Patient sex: F
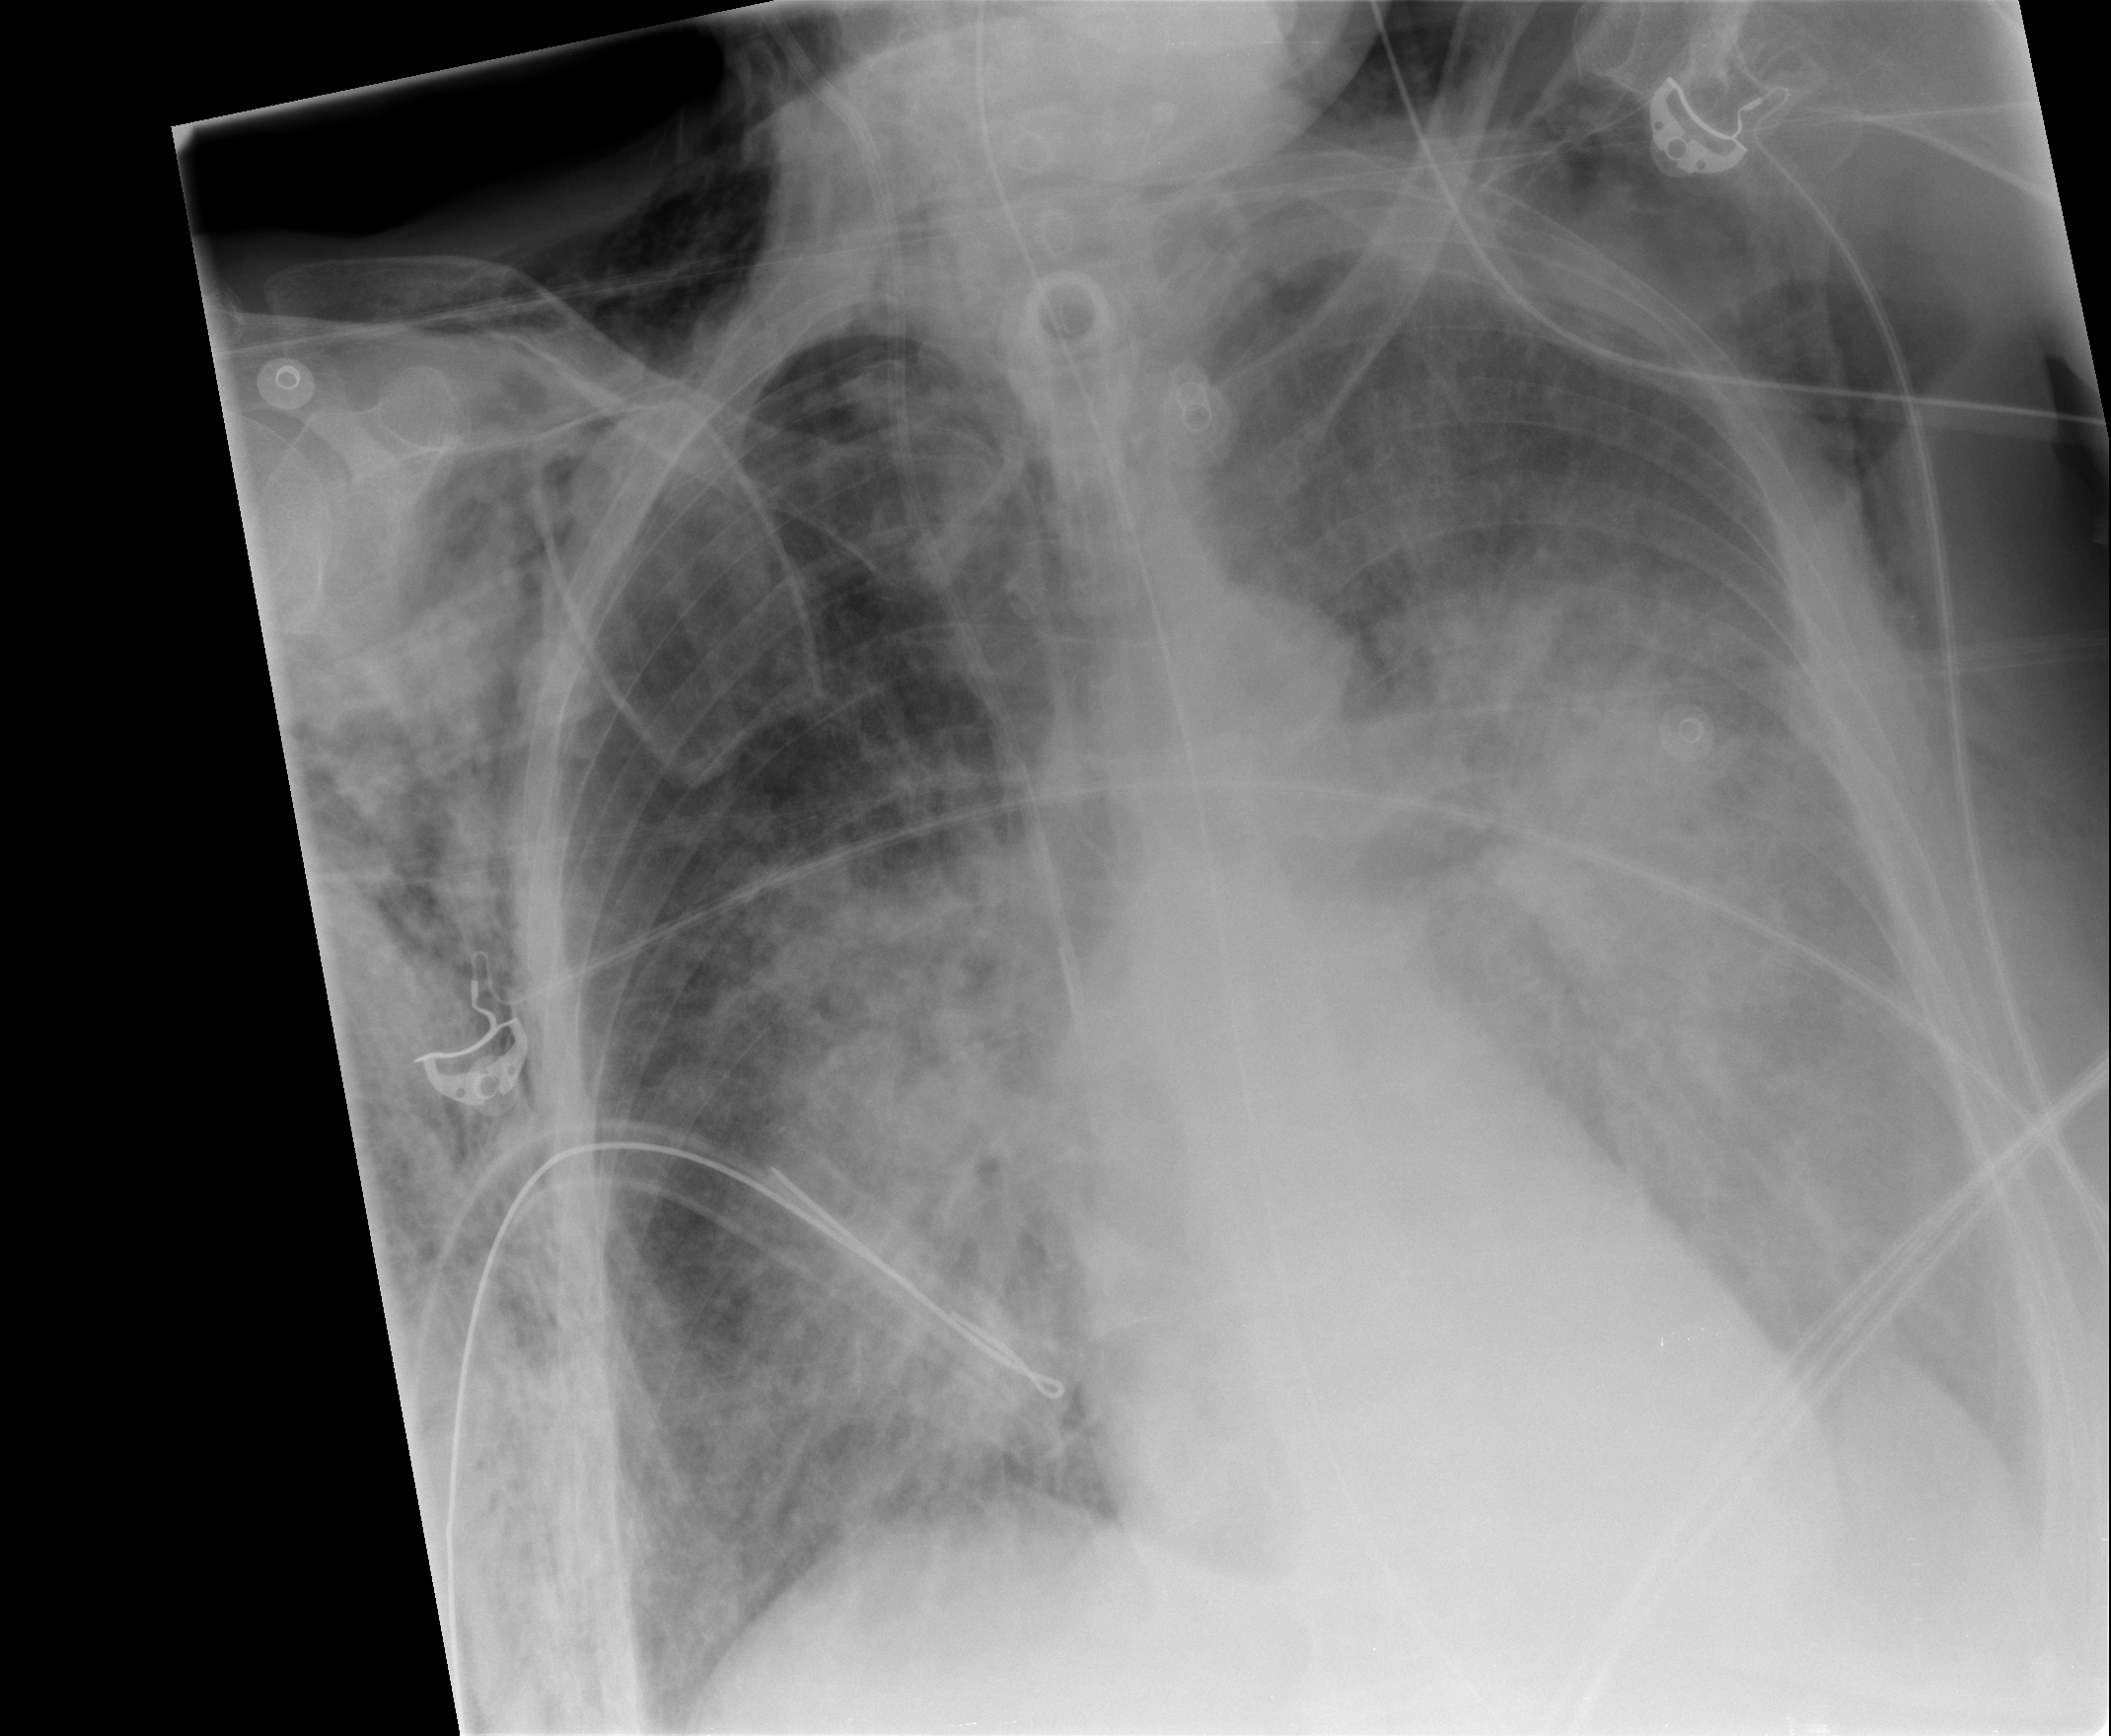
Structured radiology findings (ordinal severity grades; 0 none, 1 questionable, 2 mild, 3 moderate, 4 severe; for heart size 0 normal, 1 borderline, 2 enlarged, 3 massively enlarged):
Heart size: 0
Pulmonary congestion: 3
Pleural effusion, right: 0
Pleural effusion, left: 2
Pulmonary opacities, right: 3
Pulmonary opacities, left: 3
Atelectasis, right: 3
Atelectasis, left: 3